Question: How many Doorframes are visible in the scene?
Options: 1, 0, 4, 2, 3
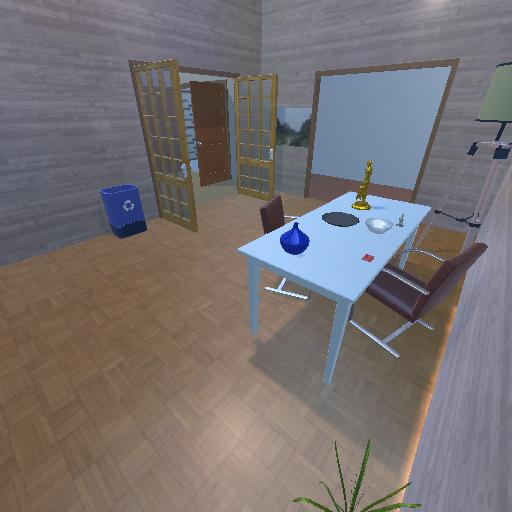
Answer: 1